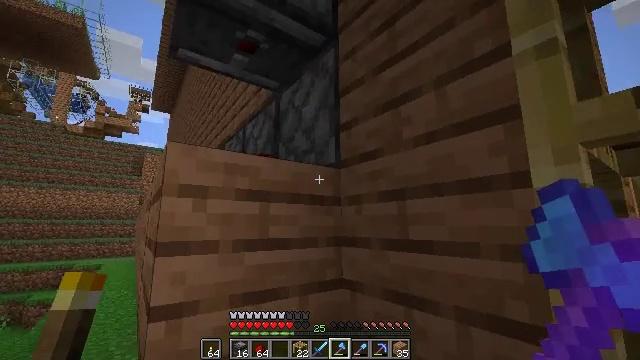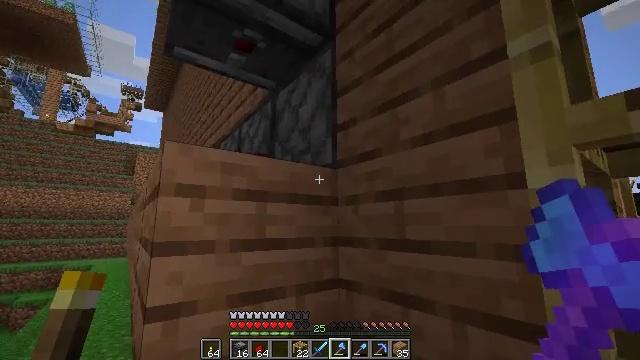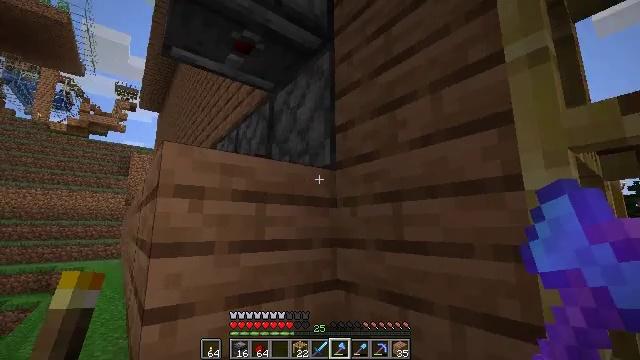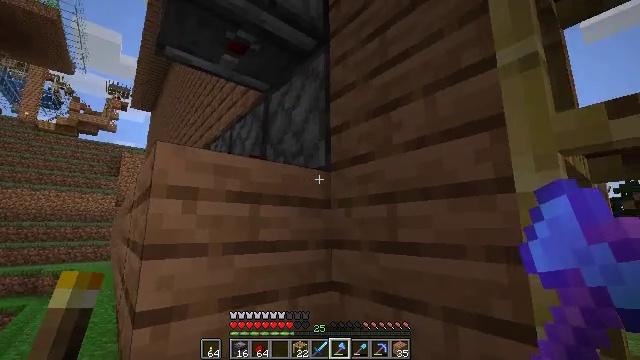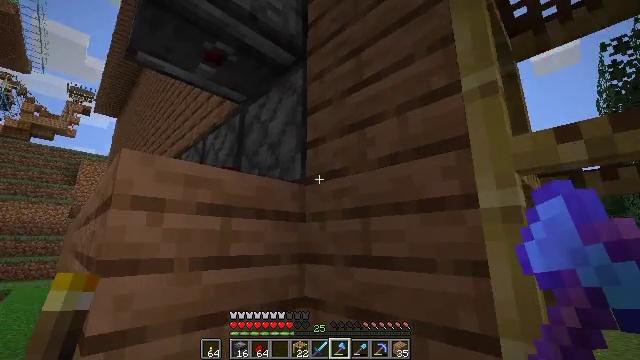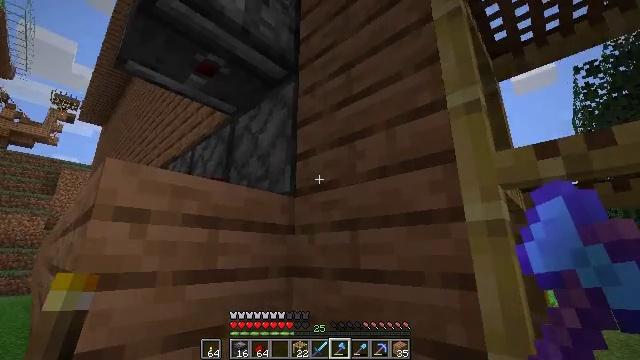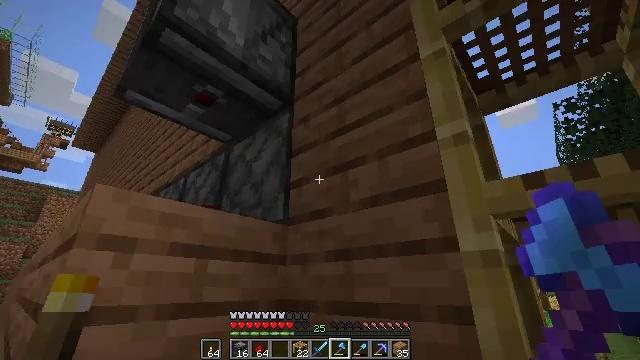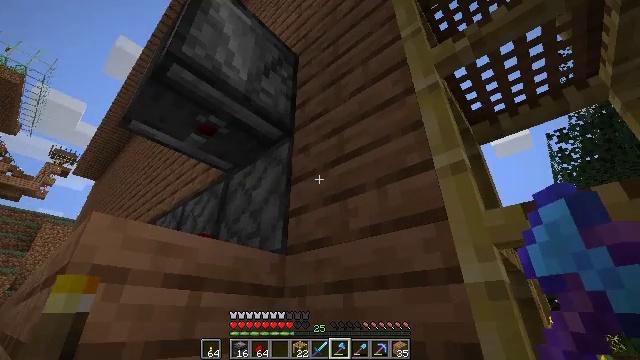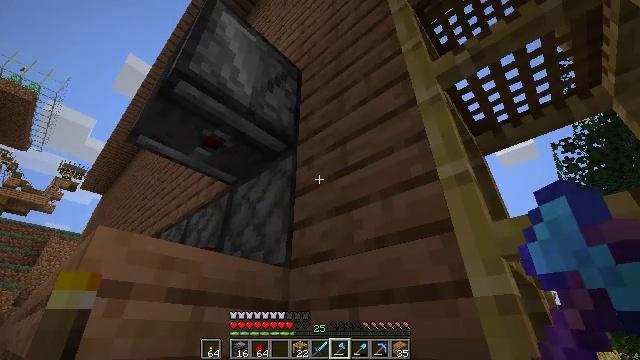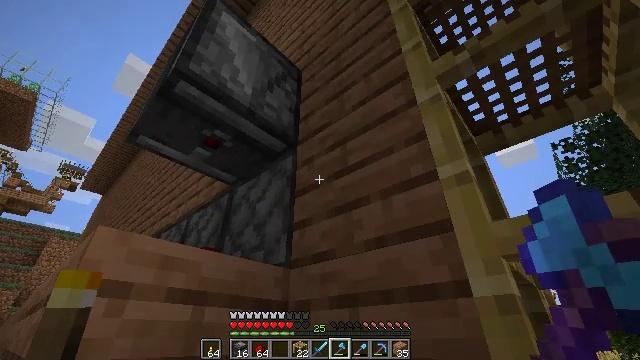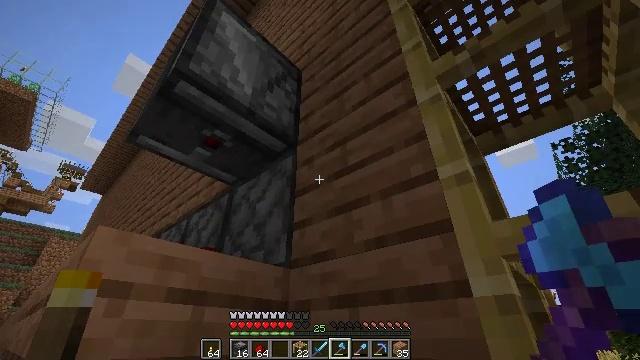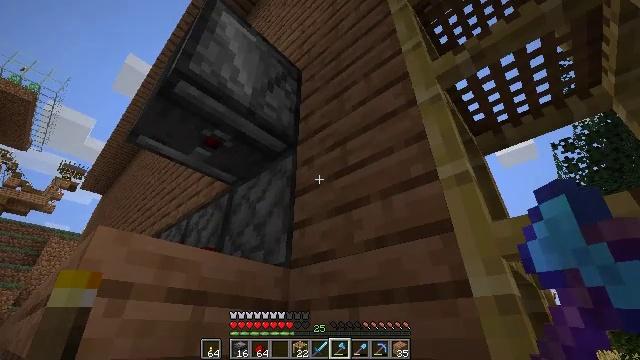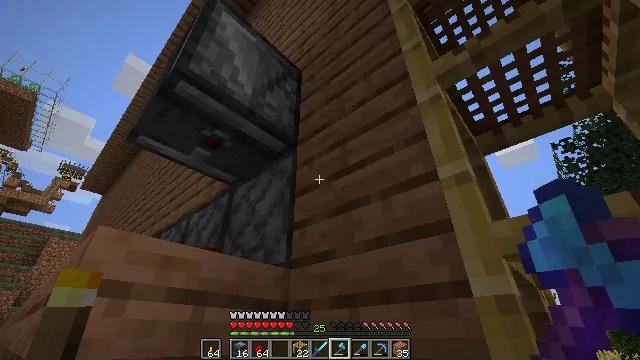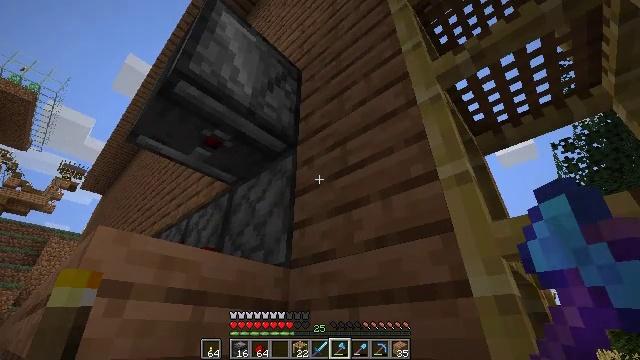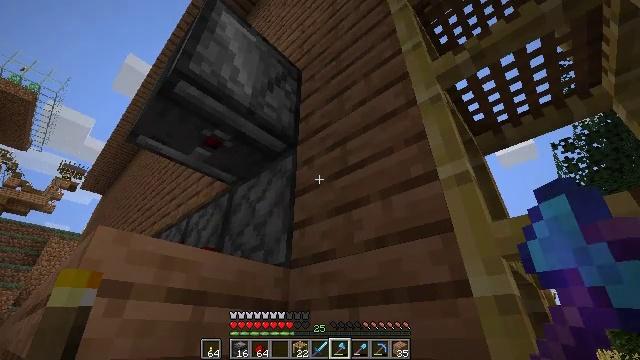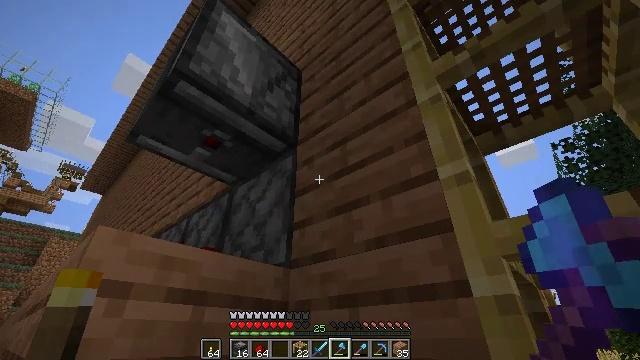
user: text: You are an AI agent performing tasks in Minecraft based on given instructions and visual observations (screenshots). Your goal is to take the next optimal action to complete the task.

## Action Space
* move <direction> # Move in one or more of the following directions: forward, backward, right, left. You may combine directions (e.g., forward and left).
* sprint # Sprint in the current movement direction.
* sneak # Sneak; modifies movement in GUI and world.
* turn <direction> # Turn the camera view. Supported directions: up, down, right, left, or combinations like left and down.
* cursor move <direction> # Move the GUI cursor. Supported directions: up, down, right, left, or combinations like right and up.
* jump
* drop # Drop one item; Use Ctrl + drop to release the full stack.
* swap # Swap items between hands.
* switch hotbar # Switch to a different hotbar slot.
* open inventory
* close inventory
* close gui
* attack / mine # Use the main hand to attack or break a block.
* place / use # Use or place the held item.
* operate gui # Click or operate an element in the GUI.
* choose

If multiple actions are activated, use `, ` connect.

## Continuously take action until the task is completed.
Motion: motion action
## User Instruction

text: Remove the scaffolding structure.
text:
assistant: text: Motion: turn right
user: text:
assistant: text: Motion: no_op
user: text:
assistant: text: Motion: turn right
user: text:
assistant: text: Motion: turn right and up
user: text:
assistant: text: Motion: turn right and up
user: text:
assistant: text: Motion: turn right and up
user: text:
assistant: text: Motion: turn up
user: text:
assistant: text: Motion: turn left and up
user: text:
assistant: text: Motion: no_op
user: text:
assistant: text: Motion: no_op
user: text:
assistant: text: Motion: no_op
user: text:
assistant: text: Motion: no_op
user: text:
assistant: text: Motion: no_op
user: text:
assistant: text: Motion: no_op
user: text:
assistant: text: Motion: no_op
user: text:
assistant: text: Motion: no_op
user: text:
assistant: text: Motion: no_op
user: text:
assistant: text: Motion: no_op
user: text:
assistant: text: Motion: no_op
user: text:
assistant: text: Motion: no_op
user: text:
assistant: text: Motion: no_op
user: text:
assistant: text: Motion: no_op
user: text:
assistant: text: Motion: no_op
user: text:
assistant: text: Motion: turn right
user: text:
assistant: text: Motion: no_op
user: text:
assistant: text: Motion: turn right
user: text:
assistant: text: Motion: turn right
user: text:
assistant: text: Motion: turn right and down
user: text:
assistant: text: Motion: turn right and down
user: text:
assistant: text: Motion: turn right and down